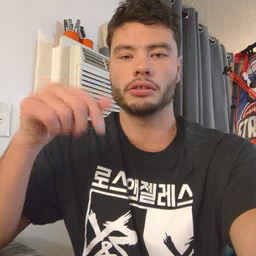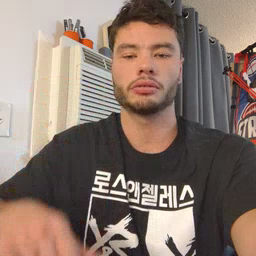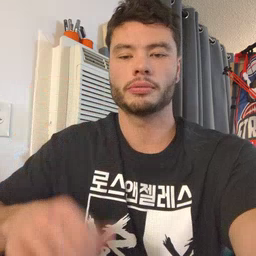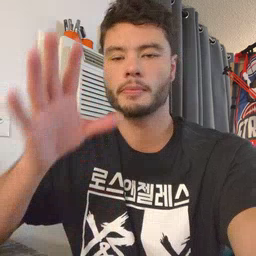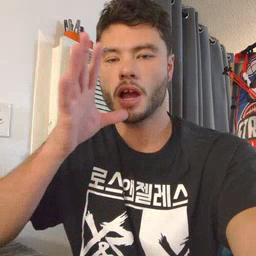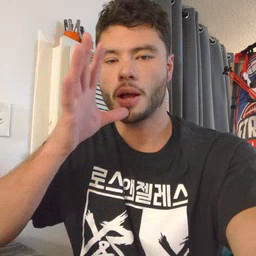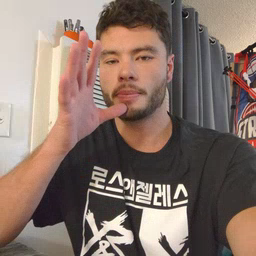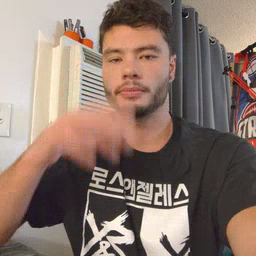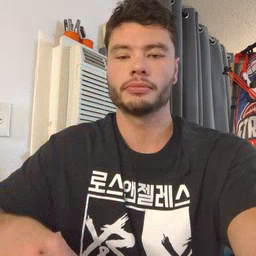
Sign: mom